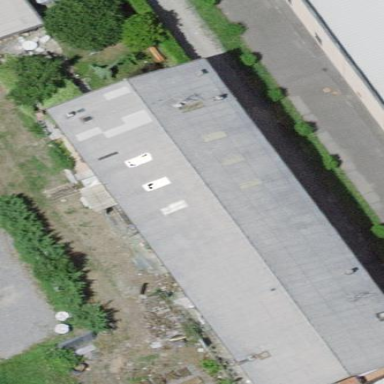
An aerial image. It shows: Commercial building.